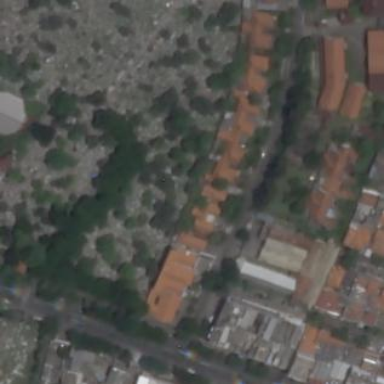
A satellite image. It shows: Cemetery.